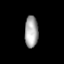
Tissue: lung
Cell type: Endothelial cells
Senescence score: 0.5794
Nuclear area (px): 415
Mean DAPI intensity: 166.096